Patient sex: M
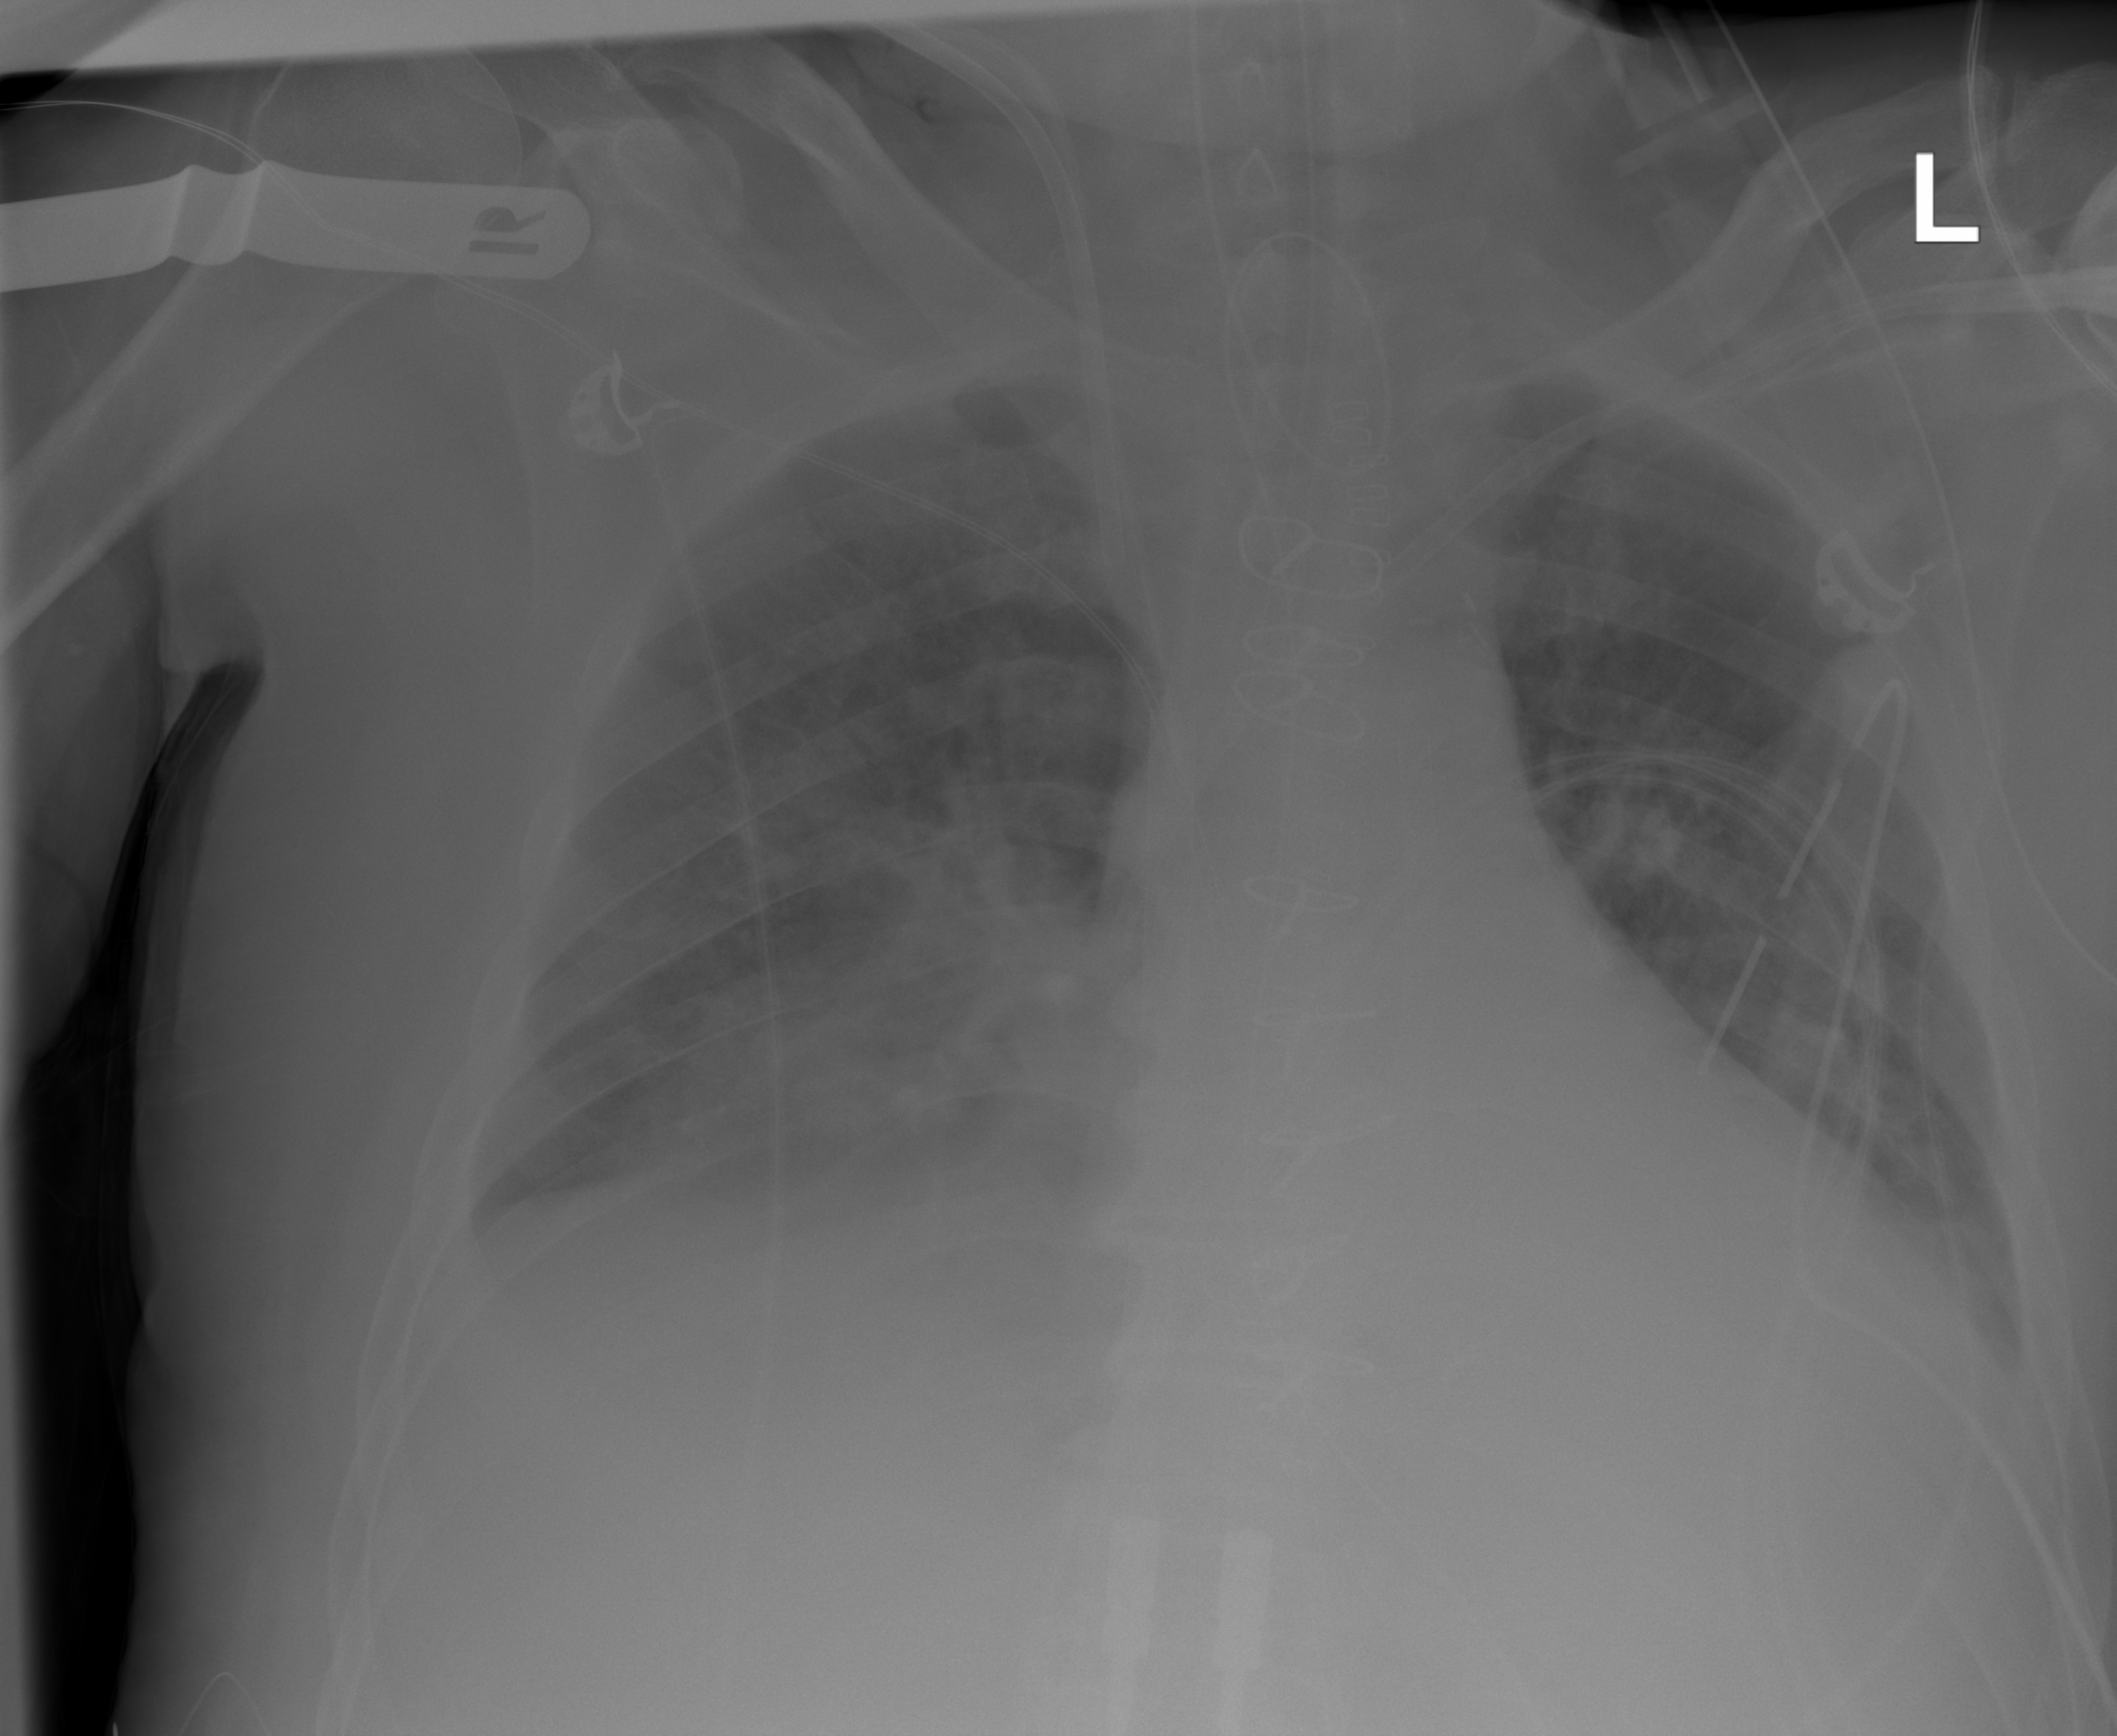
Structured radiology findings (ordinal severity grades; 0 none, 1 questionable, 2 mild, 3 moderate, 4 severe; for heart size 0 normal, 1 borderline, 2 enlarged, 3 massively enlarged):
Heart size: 2
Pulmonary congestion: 0
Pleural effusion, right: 2
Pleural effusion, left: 0
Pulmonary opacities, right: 2
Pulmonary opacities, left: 0
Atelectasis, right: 3
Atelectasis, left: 2